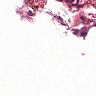
Metastatic tissue present: no